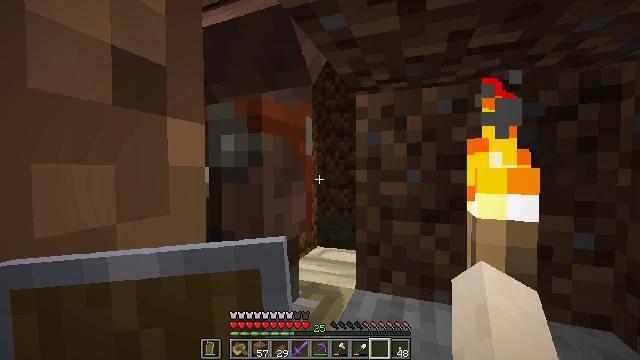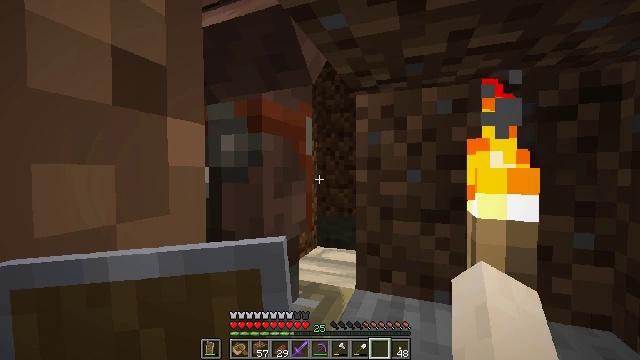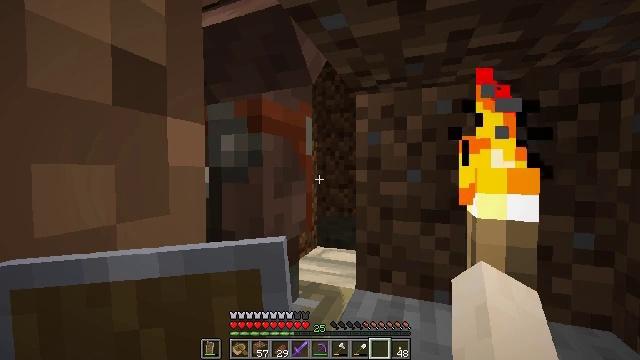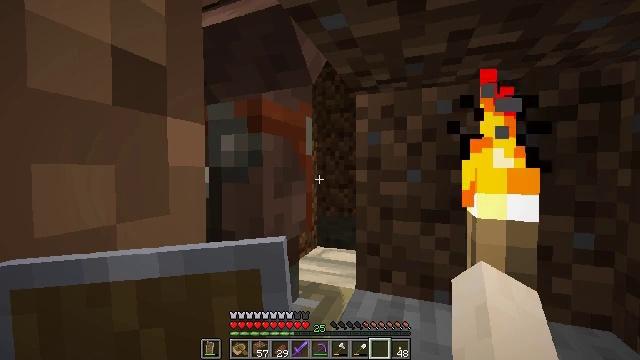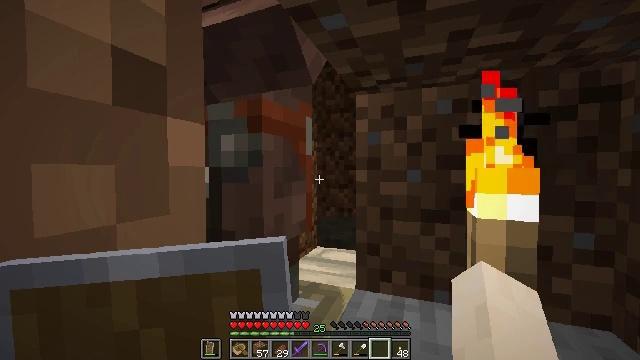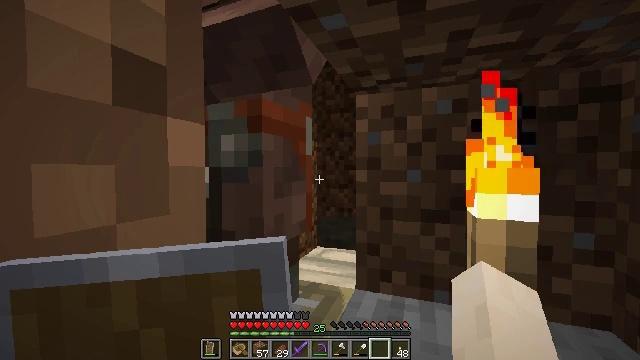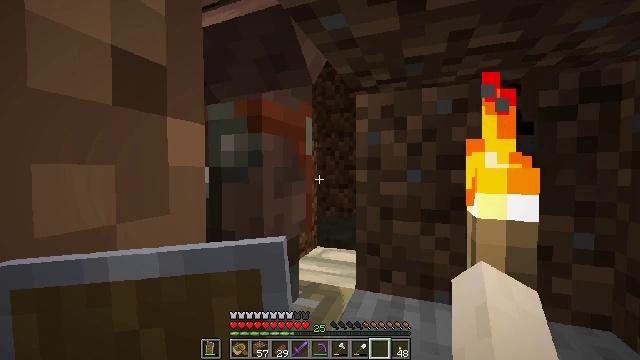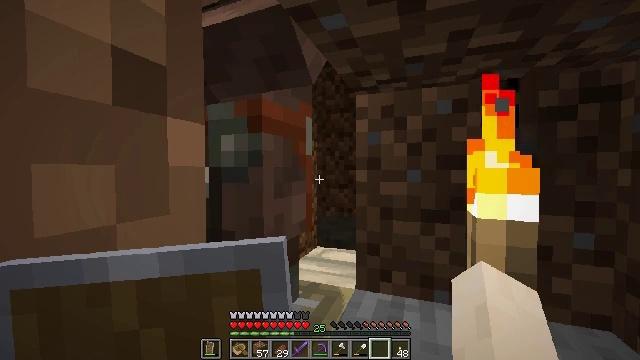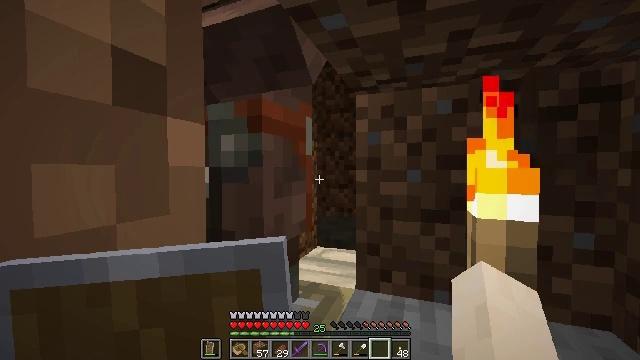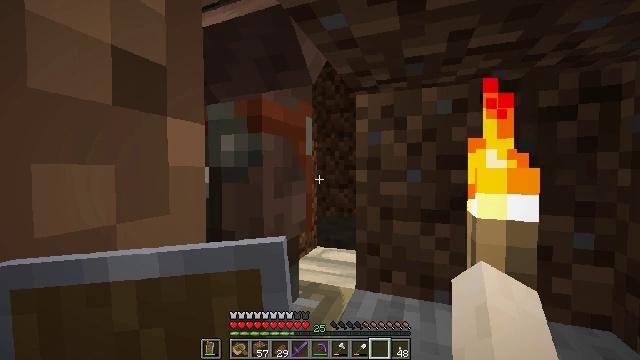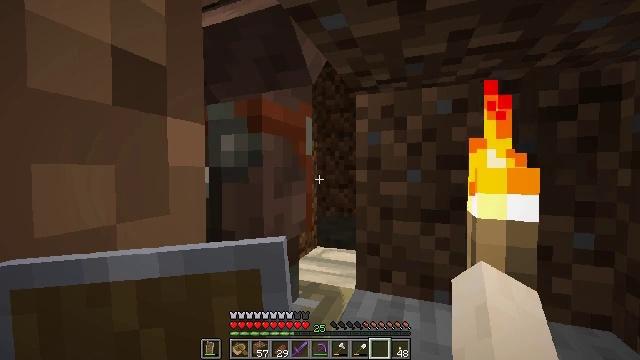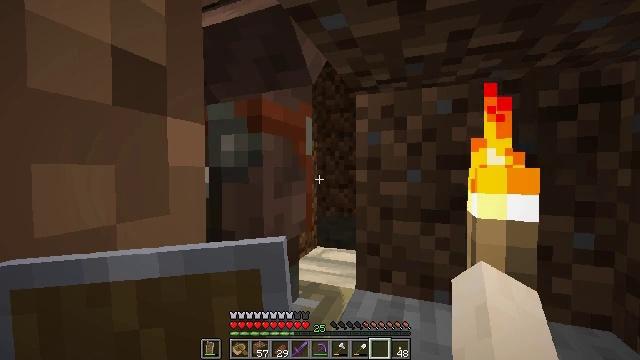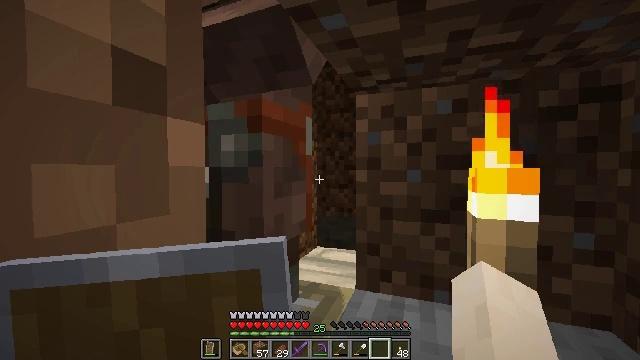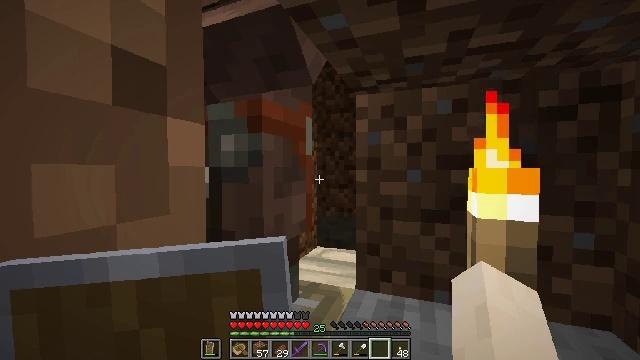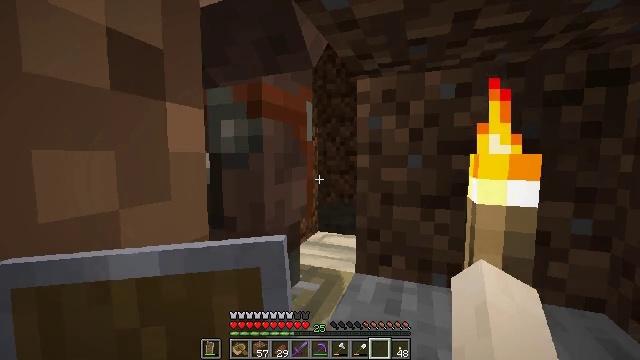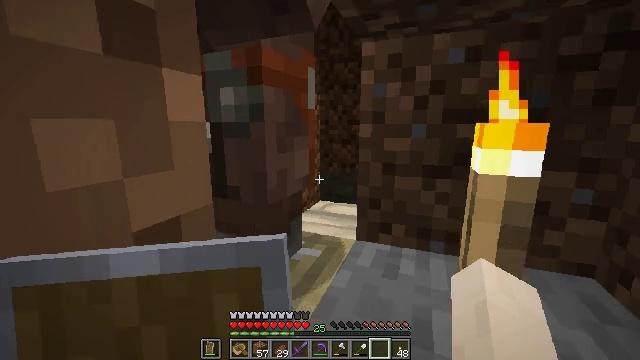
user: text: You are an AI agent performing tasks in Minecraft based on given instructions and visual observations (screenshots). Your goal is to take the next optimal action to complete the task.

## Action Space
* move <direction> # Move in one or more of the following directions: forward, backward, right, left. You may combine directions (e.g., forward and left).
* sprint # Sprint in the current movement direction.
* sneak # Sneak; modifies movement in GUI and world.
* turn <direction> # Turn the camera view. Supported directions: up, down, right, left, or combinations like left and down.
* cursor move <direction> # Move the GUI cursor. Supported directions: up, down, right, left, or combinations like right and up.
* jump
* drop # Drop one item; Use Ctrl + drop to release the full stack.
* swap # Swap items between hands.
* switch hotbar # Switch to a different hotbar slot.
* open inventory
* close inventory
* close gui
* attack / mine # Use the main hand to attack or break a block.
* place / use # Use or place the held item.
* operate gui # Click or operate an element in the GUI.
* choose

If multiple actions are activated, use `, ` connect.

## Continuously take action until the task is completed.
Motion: motion action
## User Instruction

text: Get the fletching table back into the inventory.
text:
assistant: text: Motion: open inventory
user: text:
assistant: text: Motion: no_op
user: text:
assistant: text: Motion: no_op
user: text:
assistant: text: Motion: no_op
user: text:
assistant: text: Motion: no_op
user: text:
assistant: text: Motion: no_op
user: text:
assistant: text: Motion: no_op
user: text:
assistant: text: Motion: no_op
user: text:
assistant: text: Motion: no_op
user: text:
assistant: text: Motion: no_op
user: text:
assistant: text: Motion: no_op
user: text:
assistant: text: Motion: no_op
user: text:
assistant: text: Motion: no_op
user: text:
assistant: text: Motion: turn down
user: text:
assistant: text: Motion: turn down
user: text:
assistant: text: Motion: turn left and down
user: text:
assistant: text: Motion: turn left and down
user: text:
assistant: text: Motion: turn left and down
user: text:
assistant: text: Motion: turn left and down
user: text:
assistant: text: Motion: turn left and down
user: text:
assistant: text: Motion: turn left and down
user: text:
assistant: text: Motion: turn left and down
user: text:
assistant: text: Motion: no_op
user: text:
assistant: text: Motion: no_op
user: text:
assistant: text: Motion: no_op
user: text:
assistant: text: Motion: no_op
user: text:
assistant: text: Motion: no_op
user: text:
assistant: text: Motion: no_op
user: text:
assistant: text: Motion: no_op
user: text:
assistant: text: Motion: no_op